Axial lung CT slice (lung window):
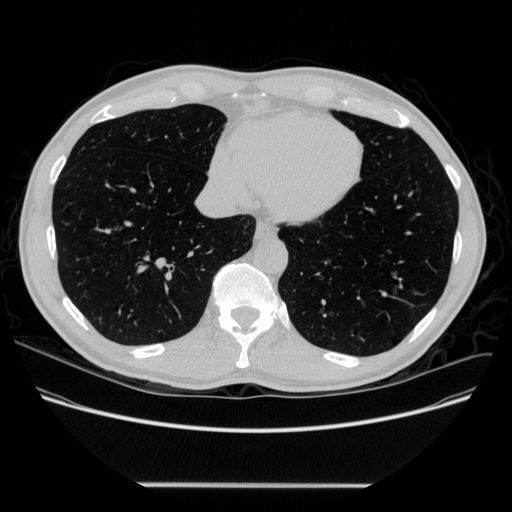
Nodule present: no